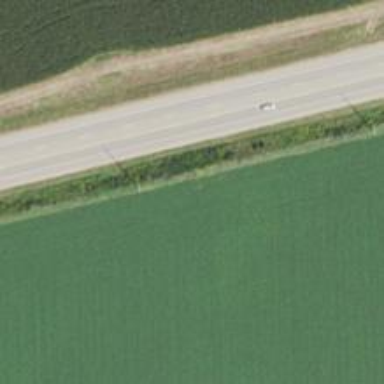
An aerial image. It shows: Power pole.